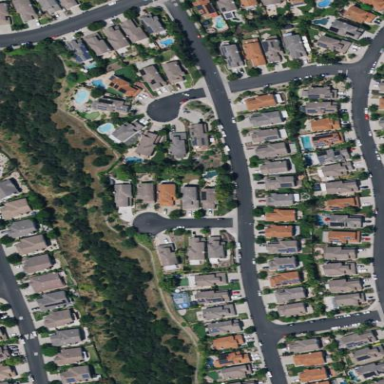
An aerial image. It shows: This residential area consists of single-family homes.